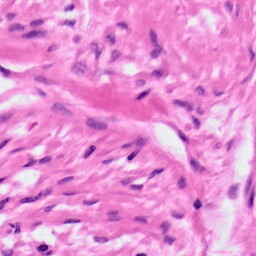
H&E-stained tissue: Ovarian